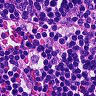
Metastatic tissue present: no